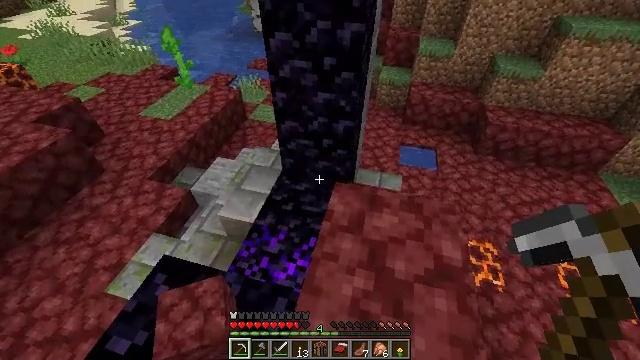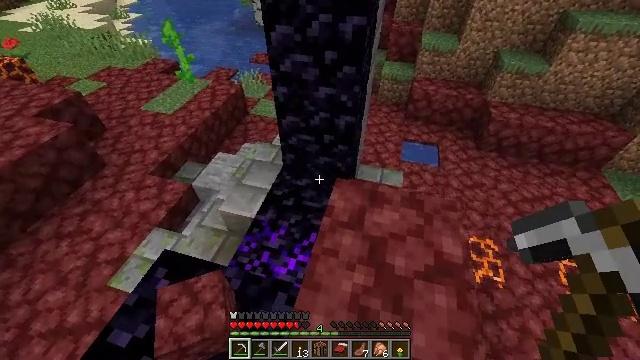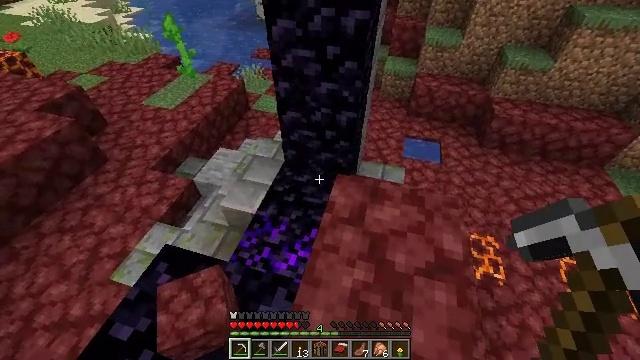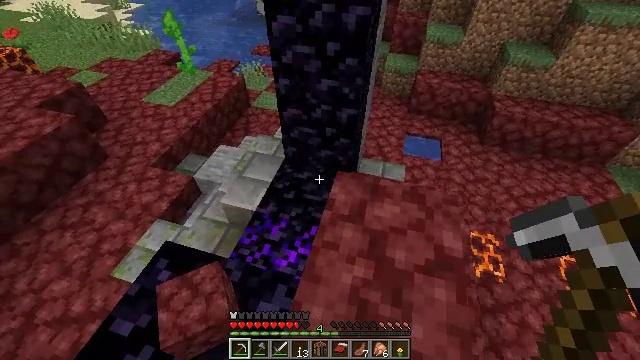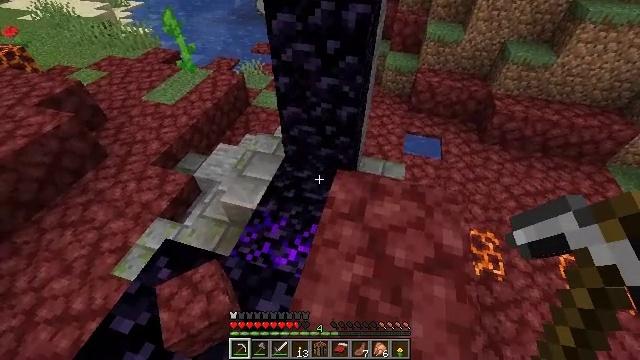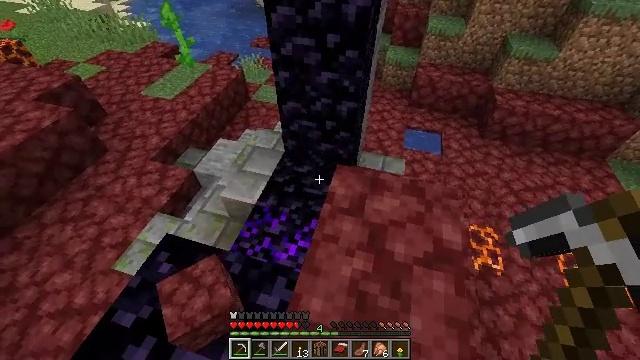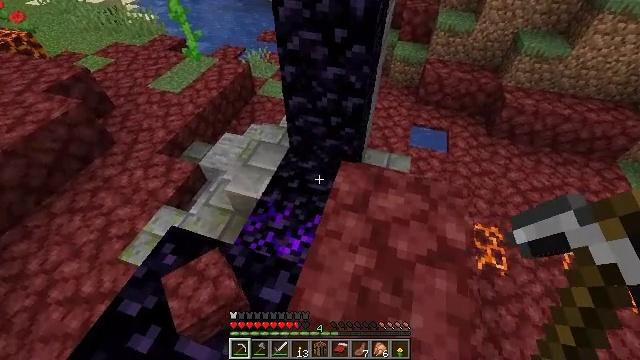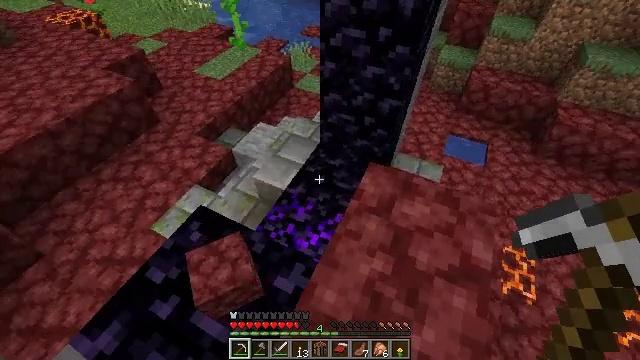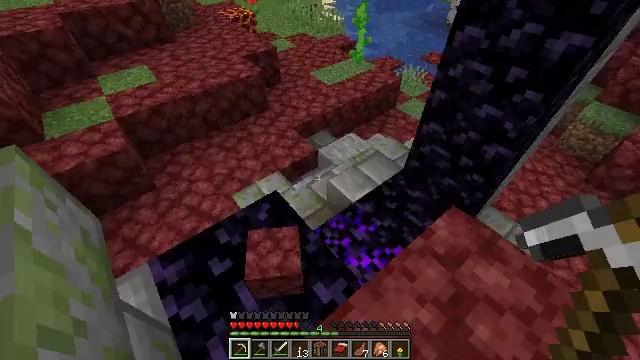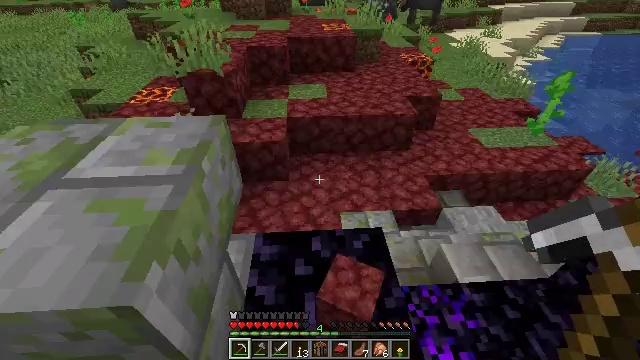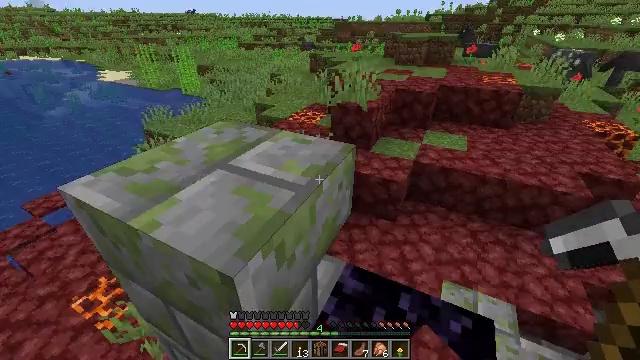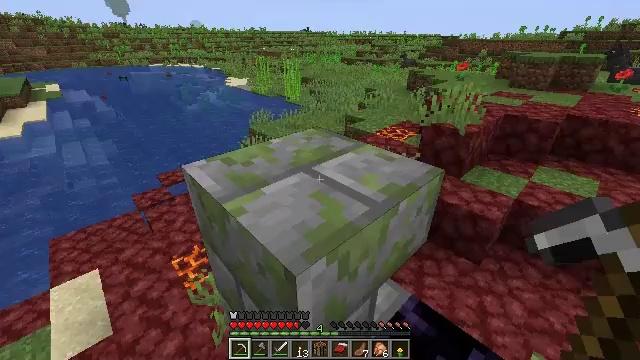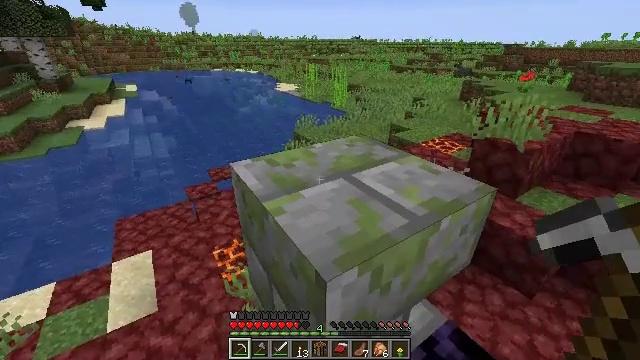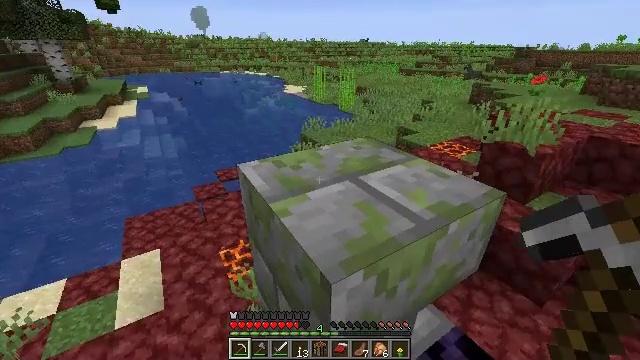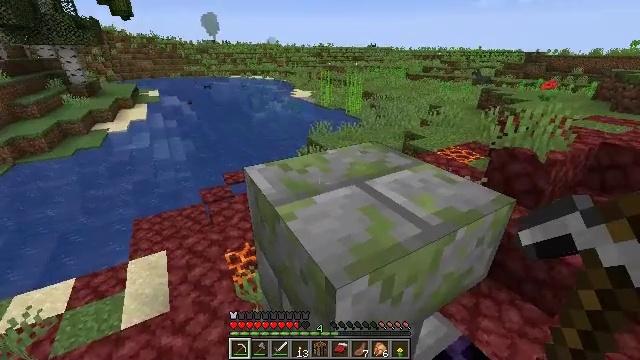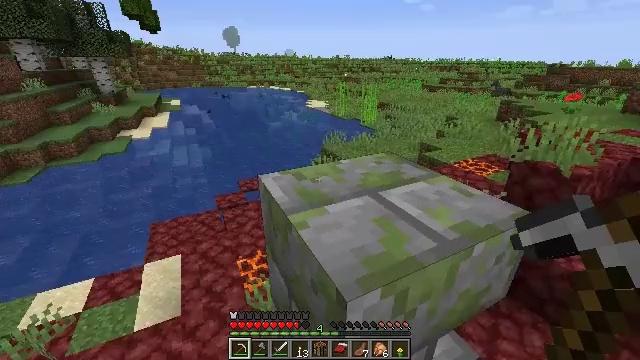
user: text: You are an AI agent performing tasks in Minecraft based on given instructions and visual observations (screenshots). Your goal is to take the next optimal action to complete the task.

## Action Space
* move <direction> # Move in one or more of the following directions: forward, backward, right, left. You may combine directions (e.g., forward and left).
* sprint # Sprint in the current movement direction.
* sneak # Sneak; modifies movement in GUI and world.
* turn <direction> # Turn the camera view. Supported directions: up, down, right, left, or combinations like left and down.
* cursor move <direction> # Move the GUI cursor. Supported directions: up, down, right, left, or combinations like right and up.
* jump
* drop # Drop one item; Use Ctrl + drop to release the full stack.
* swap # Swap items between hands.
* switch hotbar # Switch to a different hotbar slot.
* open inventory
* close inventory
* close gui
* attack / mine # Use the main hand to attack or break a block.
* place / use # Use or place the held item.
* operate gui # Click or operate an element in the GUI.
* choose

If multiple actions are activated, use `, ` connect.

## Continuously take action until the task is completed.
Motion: motion action
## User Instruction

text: Remove the stone slab from the ground.
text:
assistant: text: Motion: turn down
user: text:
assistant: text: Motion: no_op
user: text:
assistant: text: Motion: no_op
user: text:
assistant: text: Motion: no_op
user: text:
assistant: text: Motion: turn down
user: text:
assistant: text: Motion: turn left
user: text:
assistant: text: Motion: turn left
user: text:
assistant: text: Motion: turn left and up
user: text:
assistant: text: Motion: turn left and up
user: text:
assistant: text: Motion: turn left and up
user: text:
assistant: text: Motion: turn left and up
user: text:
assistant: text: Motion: turn left and up
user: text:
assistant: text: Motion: turn left
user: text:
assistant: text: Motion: turn left
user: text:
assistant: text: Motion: turn left and up
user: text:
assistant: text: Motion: turn left and up
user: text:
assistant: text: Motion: no_op
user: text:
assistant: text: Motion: no_op
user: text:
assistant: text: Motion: move forward, jump
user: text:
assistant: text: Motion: move forward, turn right and down, jump
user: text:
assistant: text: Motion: move forward, turn right and down, jump
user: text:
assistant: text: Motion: move forward, turn right and down
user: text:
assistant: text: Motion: move forward
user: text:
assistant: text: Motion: move forward
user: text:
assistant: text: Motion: move forward, turn right and up
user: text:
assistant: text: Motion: turn right and up
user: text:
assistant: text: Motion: turn right and up
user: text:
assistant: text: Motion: turn right and up
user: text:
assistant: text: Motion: turn right and up
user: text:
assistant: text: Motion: turn right and up